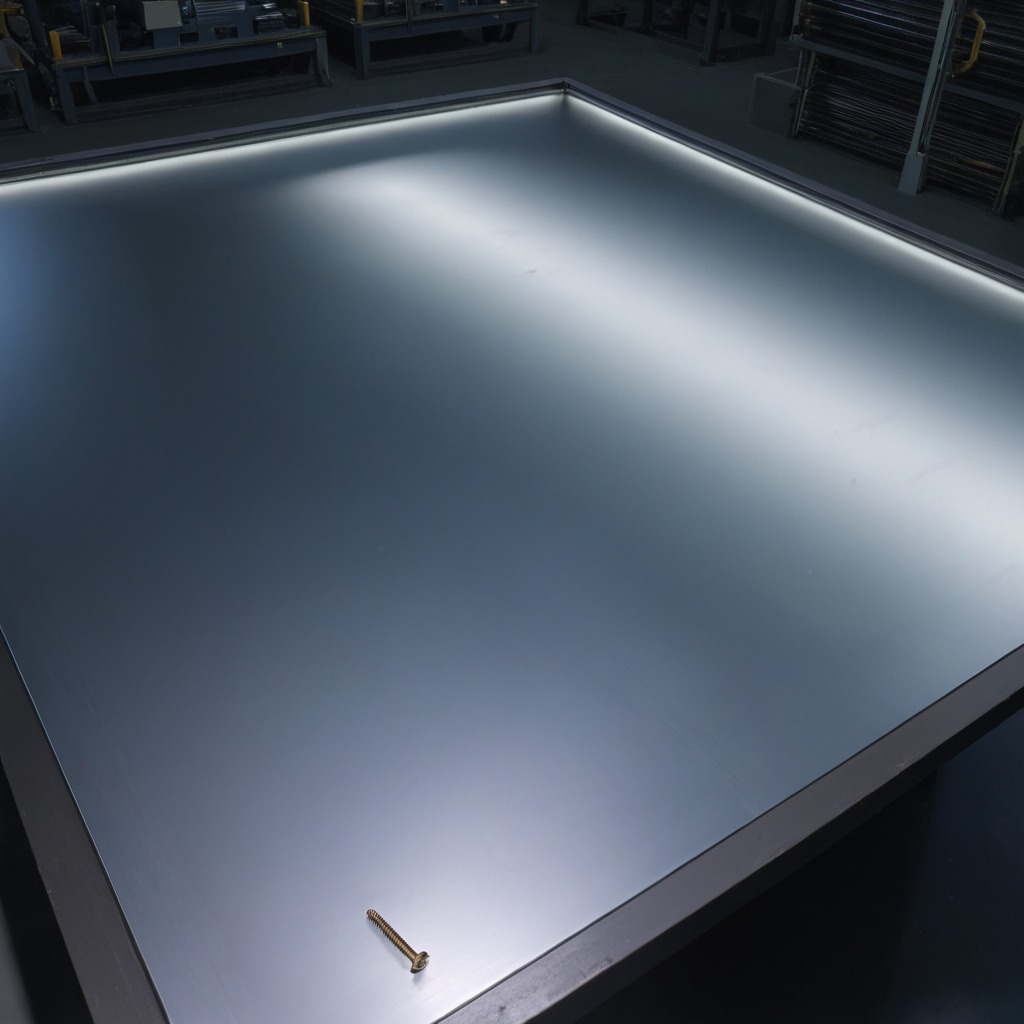
A metal screw lies on the clean empty table in a basement in the evening.